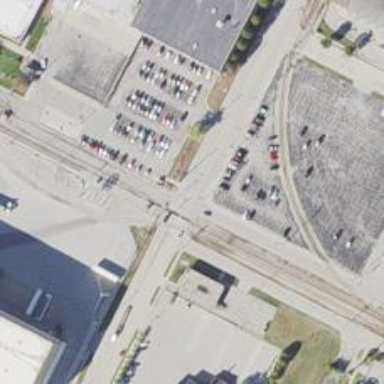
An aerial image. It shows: Marked road crossing.